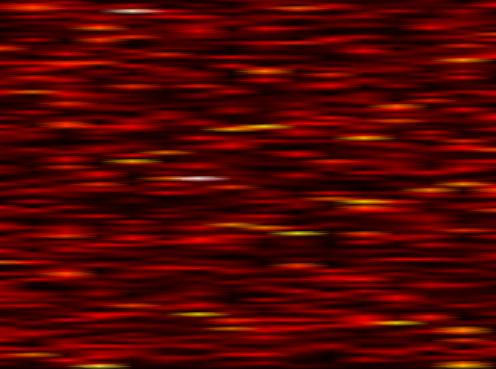
Label: FBMC